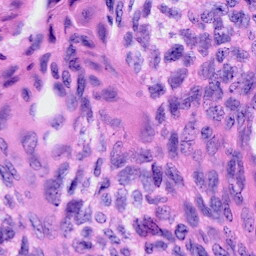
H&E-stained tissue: Cervix